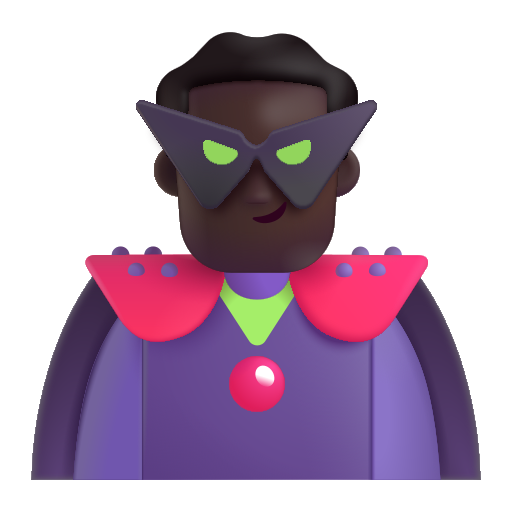
man supervillain color dark